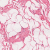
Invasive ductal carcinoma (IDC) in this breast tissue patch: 0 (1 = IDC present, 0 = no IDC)